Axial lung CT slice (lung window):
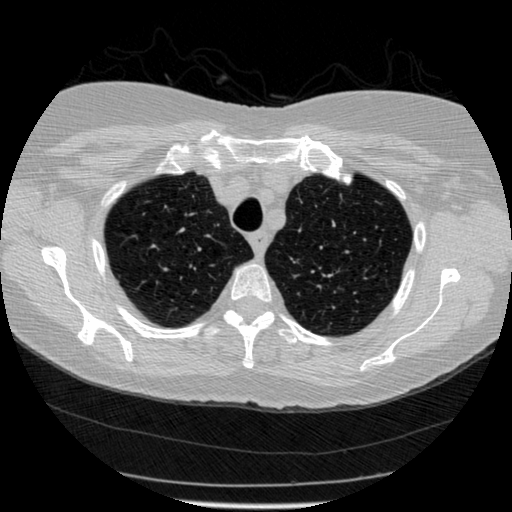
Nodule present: no